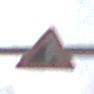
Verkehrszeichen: SteinschlagLinks
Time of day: MorningAfternoon
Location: Outdoor (Suburban)
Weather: PartlyCloudy
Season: NotSpecified
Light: Natural